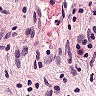
Metastatic tissue present: no